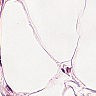
Metastatic tissue present: no